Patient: sex M, age 62
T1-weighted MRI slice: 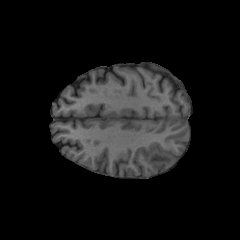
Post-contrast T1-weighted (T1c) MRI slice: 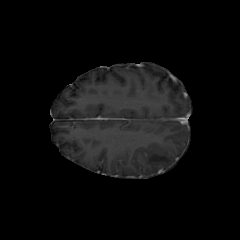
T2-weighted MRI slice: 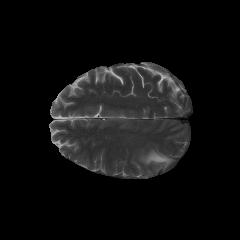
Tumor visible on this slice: yes
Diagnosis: Glioblastoma, IDH-wildtype
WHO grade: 4